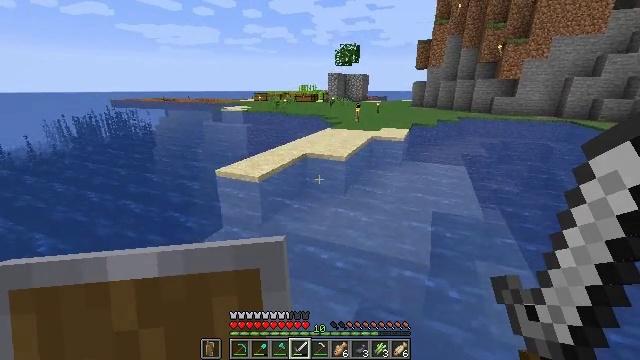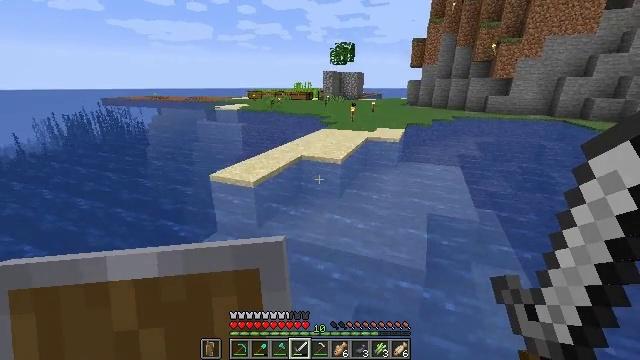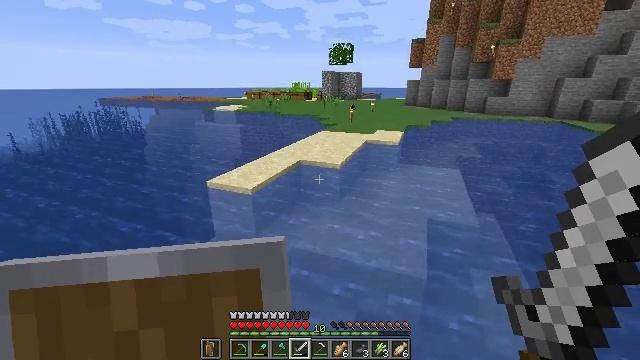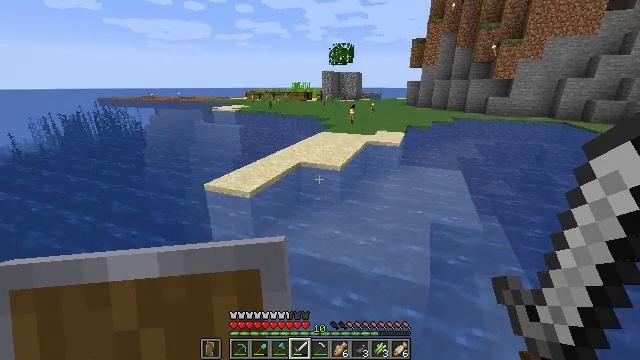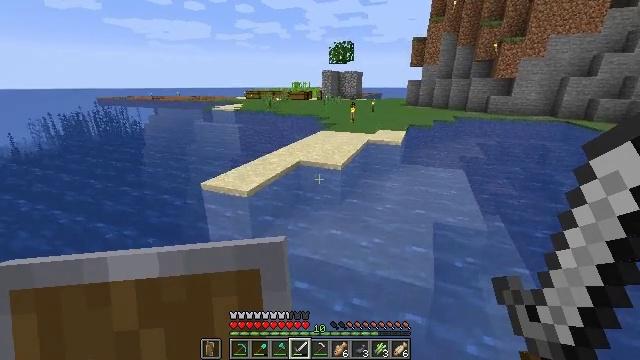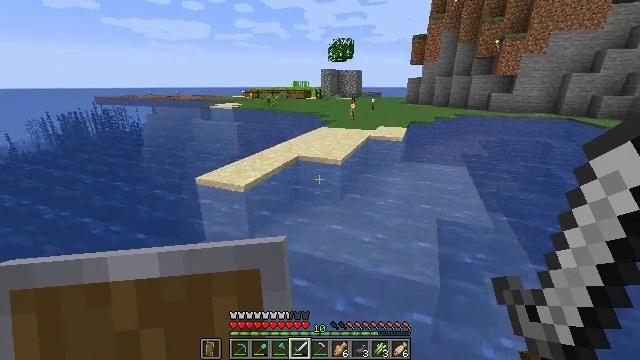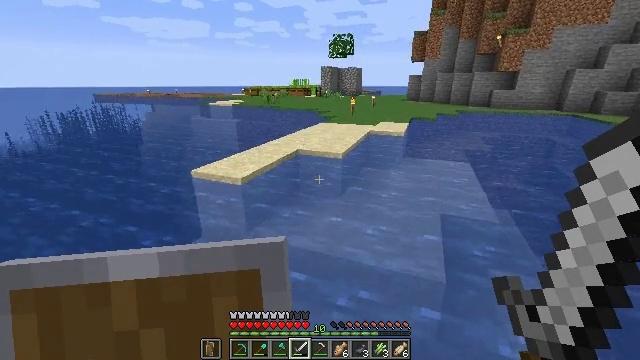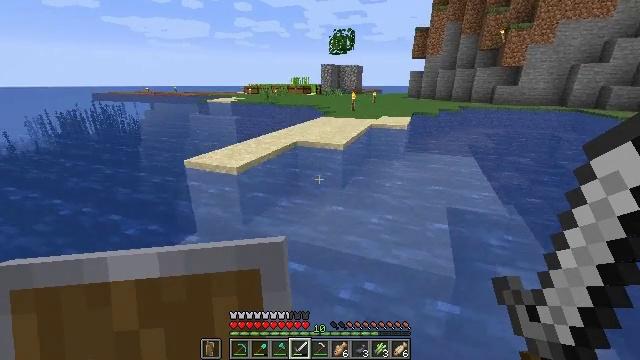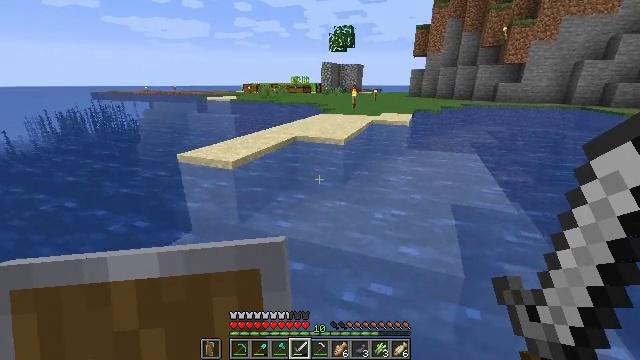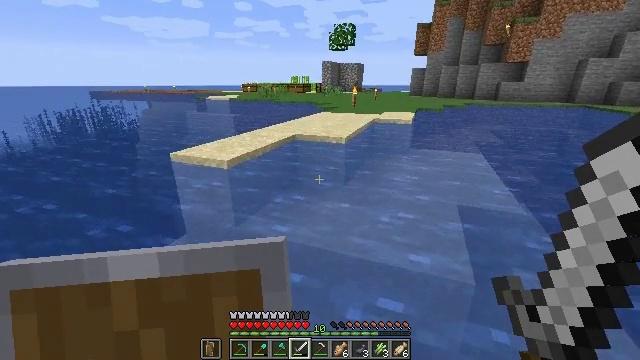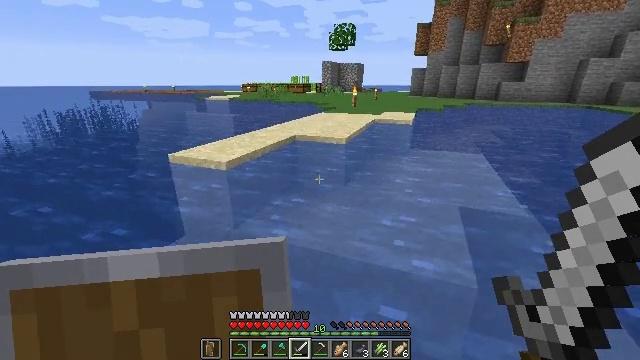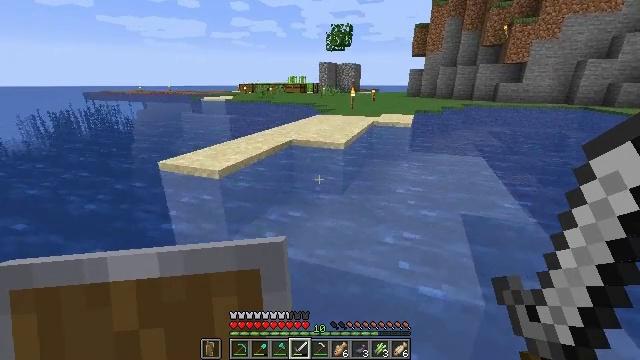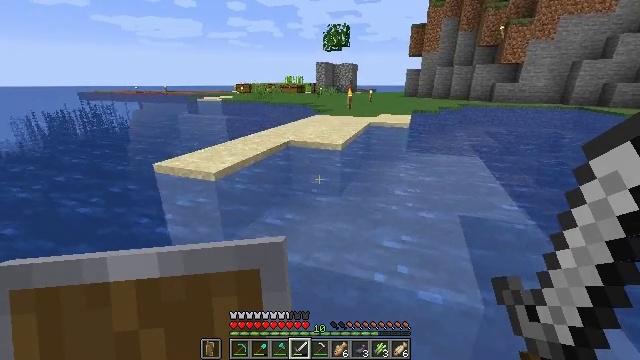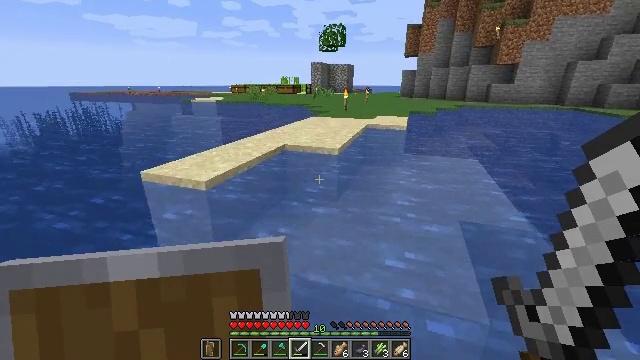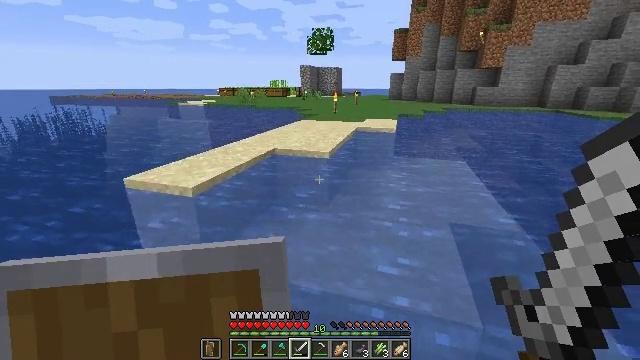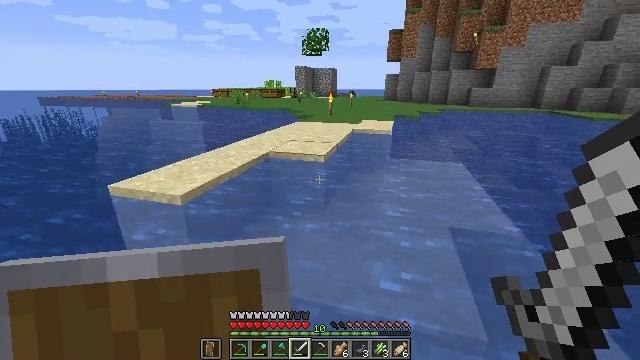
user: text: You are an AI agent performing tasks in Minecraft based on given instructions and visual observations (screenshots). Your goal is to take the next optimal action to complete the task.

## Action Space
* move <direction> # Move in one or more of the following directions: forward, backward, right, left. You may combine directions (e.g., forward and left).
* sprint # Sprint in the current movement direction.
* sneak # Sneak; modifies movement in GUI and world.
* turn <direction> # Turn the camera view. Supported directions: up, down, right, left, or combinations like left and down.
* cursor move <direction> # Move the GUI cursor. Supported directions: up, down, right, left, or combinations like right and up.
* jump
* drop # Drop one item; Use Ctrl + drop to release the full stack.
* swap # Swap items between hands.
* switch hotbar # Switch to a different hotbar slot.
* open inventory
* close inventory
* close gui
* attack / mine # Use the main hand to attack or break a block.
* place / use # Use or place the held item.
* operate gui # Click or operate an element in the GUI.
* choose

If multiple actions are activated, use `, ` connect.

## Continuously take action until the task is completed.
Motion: motion action
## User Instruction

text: Heat cod in the furnace to get cooked cod.
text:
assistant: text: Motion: move forward, turn right, jump
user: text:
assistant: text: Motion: move forward, jump
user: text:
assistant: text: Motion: move forward, jump
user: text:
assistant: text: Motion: move forward, jump
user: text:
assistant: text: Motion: move forward, jump
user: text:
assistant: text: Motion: move forward, jump
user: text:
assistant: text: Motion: move forward, jump
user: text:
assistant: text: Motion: move forward, jump
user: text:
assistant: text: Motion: move forward, jump
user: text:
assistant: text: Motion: move forward, jump
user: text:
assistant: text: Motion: move forward, jump
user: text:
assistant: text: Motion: move forward
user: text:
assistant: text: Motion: move forward
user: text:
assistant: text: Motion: move forward, turn right
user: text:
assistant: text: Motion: move forward, turn right
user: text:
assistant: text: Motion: move forward, turn right
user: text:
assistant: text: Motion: move forward, jump
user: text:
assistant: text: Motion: move forward, jump
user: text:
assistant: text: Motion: move forward, jump
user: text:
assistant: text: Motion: move forward, jump
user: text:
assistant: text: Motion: move forward, jump
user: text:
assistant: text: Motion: move forward, jump
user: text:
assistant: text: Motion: move forward, jump
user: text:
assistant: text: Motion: move forward, turn right, jump
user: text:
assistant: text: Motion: move forward, turn right and up, jump
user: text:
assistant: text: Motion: move forward, turn right and up, jump
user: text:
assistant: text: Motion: move forward and move left, turn right and up, jump
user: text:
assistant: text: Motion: move forward and move left, turn right and up, jump
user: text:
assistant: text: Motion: move forward and move left, turn right and up, jump
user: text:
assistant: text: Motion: move forward and move left, turn right and up, jump